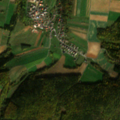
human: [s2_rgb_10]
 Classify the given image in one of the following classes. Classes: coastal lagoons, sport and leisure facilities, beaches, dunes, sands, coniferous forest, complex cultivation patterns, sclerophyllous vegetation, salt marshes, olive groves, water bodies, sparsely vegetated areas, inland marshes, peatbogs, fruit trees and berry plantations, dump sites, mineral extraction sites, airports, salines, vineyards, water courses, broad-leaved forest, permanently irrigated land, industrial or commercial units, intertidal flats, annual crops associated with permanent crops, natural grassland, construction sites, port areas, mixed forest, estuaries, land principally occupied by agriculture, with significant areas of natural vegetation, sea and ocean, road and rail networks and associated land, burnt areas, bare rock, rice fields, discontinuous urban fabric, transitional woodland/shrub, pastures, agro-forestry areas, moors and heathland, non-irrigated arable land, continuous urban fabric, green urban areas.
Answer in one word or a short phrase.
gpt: complex cultivation patterns, land principally occupied by agriculture, with significant areas of natural vegetation, broad-leaved forest, mixed forest